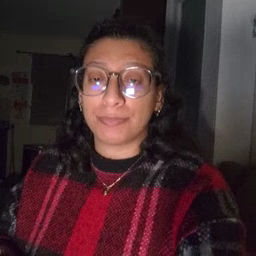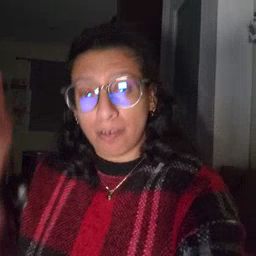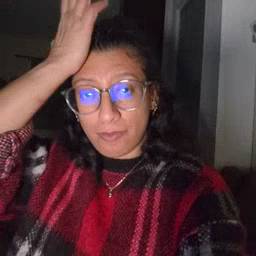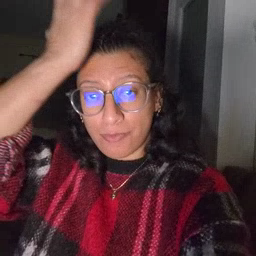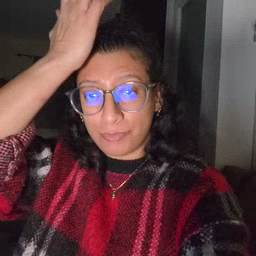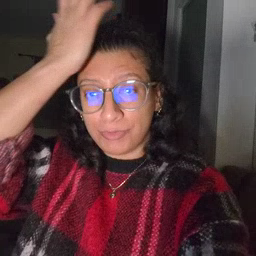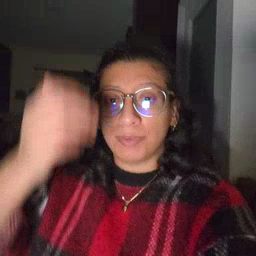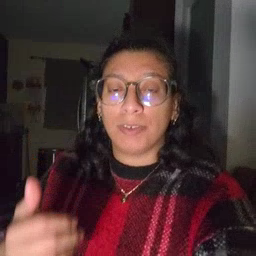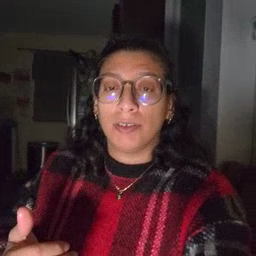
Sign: garbage